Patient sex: M
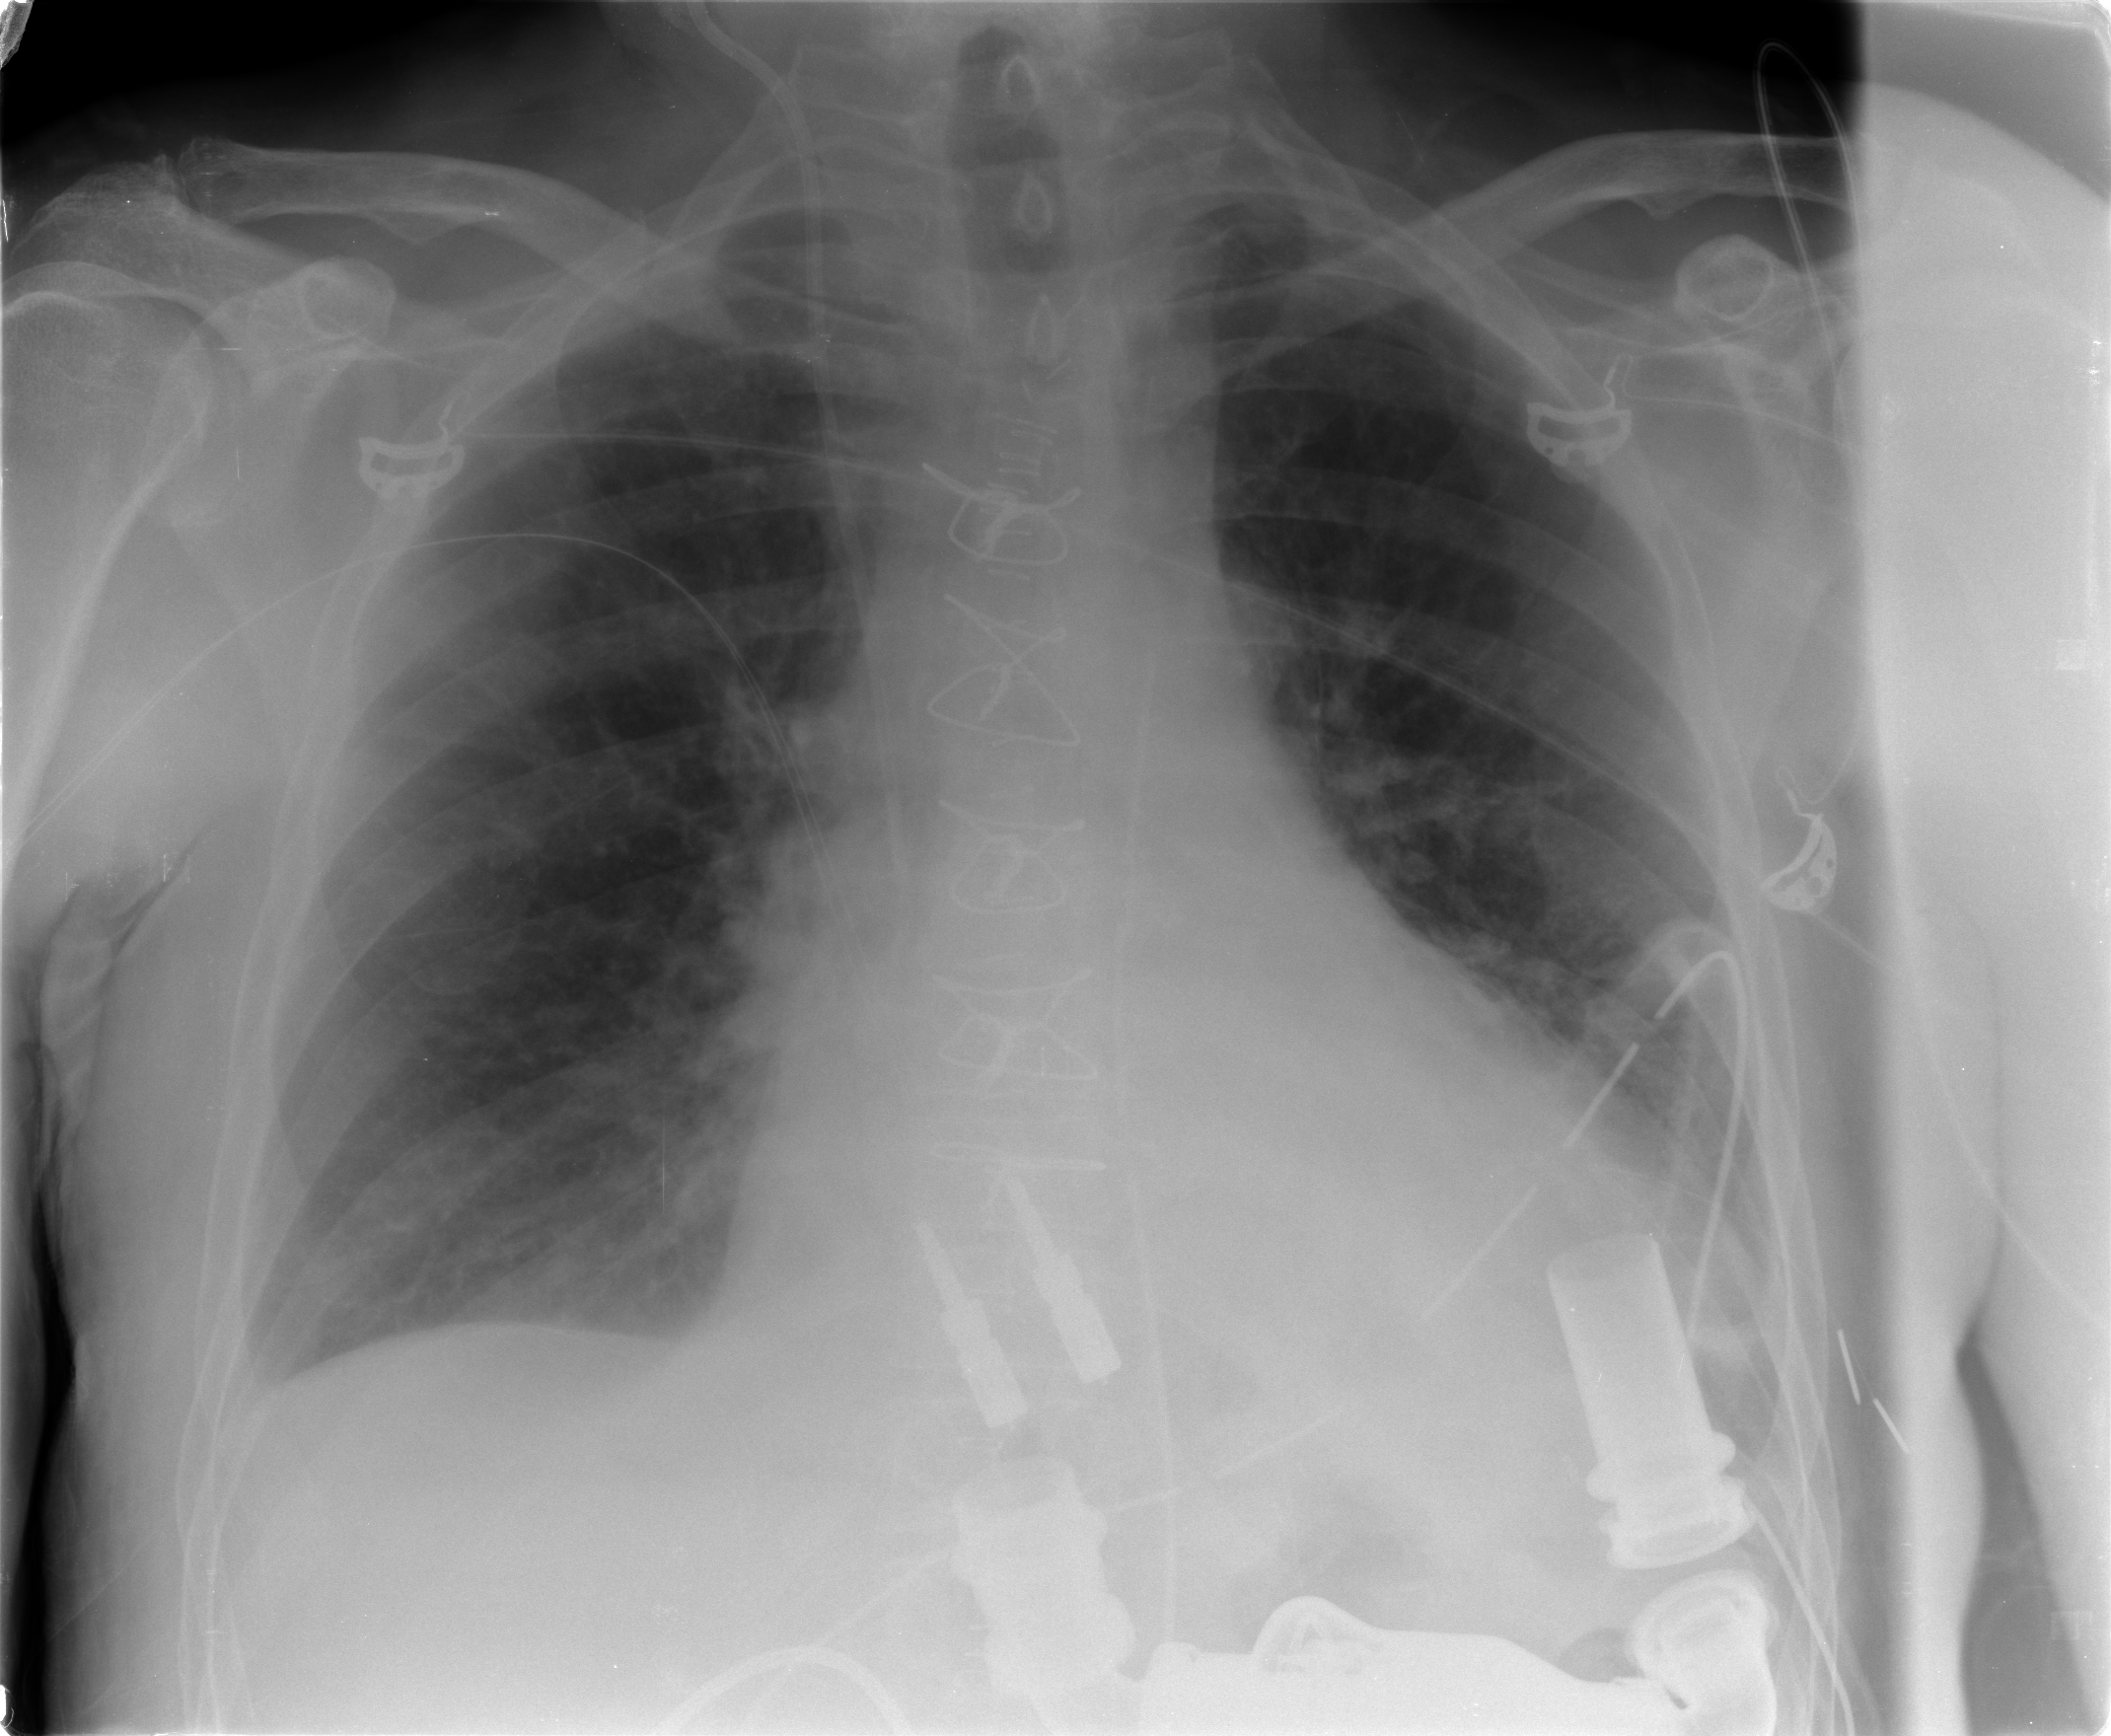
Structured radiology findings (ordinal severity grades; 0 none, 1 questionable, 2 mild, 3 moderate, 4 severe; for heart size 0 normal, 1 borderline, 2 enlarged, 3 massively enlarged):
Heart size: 2
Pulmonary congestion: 1
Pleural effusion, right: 1
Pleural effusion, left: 2
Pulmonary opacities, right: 0
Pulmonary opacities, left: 0
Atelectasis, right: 1
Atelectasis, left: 2